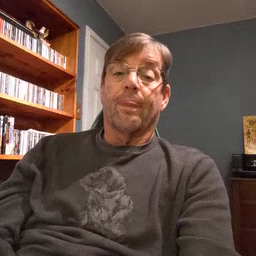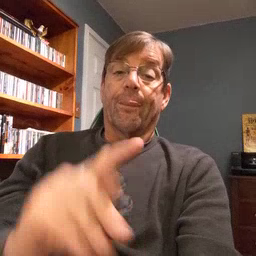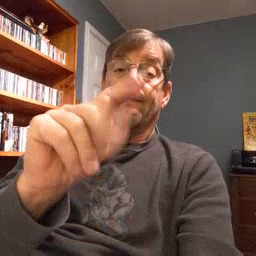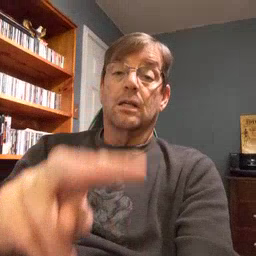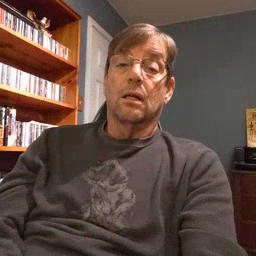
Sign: TV